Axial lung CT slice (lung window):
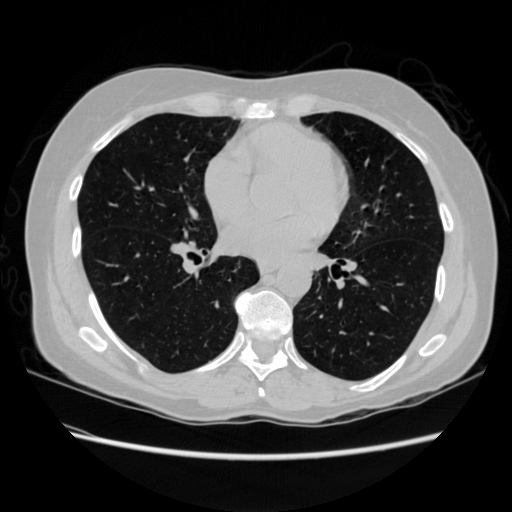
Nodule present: no